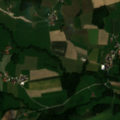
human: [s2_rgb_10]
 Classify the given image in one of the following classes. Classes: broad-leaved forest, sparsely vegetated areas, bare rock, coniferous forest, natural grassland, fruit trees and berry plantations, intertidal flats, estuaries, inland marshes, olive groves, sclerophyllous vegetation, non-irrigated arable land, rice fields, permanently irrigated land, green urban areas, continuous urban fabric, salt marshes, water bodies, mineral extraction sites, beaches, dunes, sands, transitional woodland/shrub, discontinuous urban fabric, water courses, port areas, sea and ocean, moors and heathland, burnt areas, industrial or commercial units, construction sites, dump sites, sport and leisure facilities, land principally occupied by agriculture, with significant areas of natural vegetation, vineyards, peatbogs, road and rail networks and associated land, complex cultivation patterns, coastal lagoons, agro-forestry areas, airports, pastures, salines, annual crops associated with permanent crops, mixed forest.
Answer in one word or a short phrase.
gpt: pastures, complex cultivation patterns, land principally occupied by agriculture, with significant areas of natural vegetation, coniferous forest, mixed forest